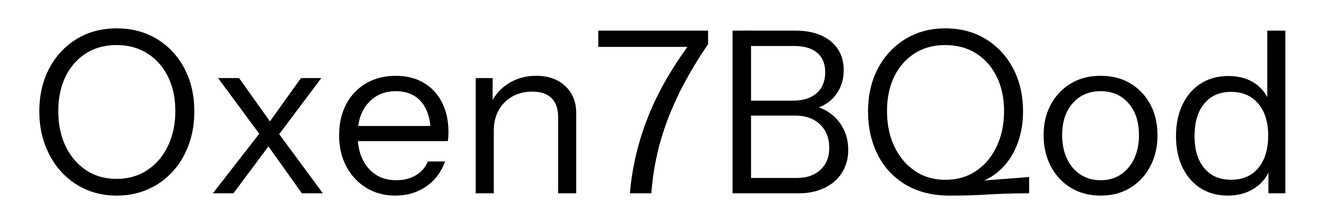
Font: InstrumentSans_Regular